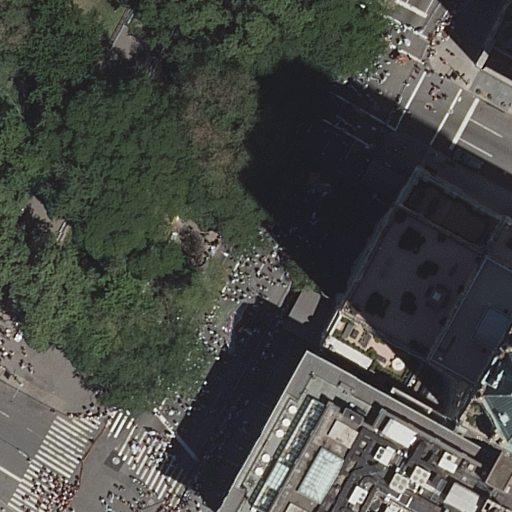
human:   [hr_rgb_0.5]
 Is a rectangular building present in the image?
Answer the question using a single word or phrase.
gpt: yes

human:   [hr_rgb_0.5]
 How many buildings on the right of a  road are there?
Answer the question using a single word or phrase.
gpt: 3

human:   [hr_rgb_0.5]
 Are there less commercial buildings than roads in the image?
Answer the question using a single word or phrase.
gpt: yes

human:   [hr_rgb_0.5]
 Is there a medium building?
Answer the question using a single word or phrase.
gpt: yes

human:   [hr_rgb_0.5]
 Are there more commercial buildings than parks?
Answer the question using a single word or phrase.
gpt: no

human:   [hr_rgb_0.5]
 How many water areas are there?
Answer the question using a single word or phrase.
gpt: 0

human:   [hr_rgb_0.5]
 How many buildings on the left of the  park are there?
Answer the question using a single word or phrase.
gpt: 0

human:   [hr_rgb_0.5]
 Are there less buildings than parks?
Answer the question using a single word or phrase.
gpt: no

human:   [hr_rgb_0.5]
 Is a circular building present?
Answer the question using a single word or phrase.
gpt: no

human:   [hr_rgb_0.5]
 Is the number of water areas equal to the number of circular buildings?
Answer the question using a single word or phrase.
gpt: yes

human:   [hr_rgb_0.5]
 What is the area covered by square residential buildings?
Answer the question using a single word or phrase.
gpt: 0m2

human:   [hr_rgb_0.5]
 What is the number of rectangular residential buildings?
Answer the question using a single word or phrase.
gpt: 2

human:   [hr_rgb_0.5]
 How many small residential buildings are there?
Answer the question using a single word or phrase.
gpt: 1

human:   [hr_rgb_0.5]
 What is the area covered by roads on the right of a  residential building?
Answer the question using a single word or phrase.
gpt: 0m2

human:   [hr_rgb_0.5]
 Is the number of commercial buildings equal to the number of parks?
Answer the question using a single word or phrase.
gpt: no

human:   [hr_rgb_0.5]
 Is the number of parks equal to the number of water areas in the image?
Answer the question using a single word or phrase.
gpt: no

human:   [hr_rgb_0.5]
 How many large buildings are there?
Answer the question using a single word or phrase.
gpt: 1

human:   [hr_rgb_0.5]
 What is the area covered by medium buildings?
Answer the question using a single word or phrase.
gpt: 449m2

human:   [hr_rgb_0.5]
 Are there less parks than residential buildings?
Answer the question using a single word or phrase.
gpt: yes

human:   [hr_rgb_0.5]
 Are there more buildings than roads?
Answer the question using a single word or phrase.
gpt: no

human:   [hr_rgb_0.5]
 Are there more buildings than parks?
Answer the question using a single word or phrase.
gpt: yes

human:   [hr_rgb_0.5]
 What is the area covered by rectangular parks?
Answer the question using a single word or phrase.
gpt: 10625m2

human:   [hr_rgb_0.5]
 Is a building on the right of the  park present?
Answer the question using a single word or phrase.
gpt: yes

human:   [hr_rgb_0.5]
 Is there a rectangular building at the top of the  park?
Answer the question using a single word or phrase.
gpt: no

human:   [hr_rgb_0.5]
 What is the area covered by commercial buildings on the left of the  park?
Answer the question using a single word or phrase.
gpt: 0m2

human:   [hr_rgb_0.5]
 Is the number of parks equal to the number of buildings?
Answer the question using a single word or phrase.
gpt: no

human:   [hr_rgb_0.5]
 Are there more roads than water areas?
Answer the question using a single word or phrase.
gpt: yes

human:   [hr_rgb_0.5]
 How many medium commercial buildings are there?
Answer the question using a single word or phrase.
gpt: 0

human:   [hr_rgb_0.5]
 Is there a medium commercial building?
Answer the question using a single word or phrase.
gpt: no

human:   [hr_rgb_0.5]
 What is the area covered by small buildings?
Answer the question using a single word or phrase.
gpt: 54m2

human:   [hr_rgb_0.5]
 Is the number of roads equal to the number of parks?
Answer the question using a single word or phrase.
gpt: no

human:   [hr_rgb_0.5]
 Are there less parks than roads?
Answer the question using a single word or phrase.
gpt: yes

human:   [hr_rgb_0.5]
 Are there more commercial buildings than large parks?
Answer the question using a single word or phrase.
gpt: no

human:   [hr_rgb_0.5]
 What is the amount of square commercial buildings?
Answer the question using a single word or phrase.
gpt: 0

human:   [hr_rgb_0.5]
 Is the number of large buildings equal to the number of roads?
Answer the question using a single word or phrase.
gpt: no

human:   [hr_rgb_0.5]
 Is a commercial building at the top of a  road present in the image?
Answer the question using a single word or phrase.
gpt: no